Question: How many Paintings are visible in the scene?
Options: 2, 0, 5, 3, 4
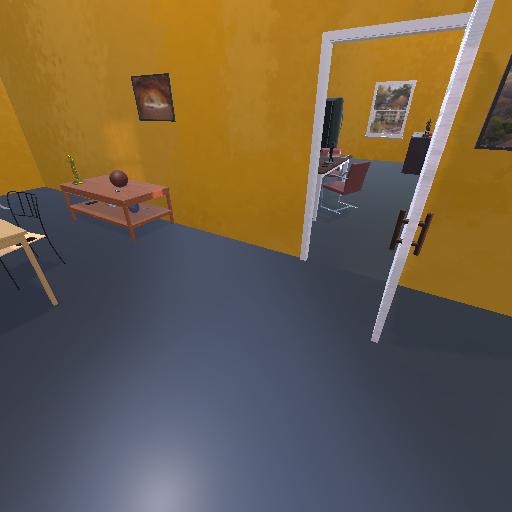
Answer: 2